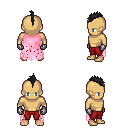
a pixel art fantasy rpg character, male body template, human, tanned skin, pink tattered cape, red pants, raven mohawk hairstyle, metal gloves, four views (front, back, left, right), 2x2 character sprite sheet, small pixel art, hard edges, no anti-aliasing